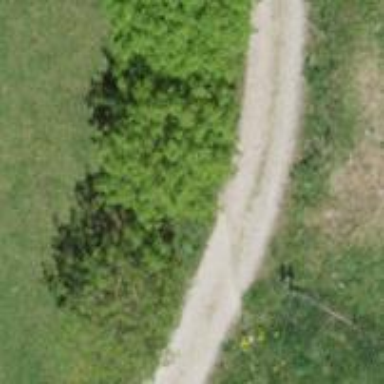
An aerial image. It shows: Broadleaved tree with lush leaves.